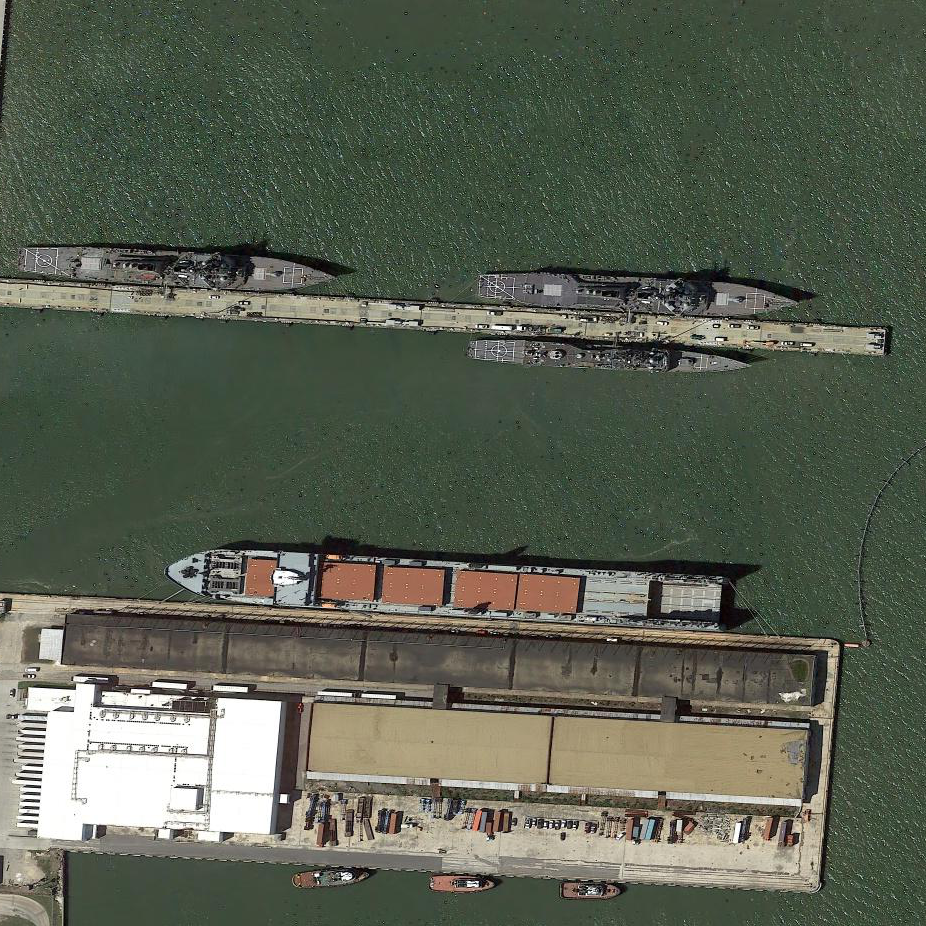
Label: civil